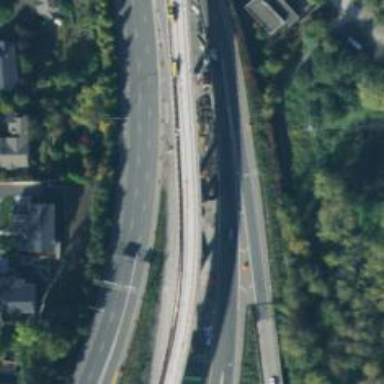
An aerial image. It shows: Light rail bridge.